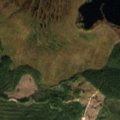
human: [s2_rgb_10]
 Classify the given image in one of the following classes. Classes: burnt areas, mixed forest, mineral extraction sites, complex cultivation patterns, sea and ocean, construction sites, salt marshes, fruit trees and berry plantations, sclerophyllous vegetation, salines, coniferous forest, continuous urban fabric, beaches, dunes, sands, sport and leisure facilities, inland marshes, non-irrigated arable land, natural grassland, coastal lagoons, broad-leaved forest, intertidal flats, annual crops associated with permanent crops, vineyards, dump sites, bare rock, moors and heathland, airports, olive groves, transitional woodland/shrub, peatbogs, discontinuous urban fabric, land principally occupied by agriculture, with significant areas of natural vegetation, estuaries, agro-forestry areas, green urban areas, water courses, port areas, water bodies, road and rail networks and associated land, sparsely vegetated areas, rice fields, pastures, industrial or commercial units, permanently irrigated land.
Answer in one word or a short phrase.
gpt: coniferous forest, transitional woodland/shrub, peatbogs, water courses